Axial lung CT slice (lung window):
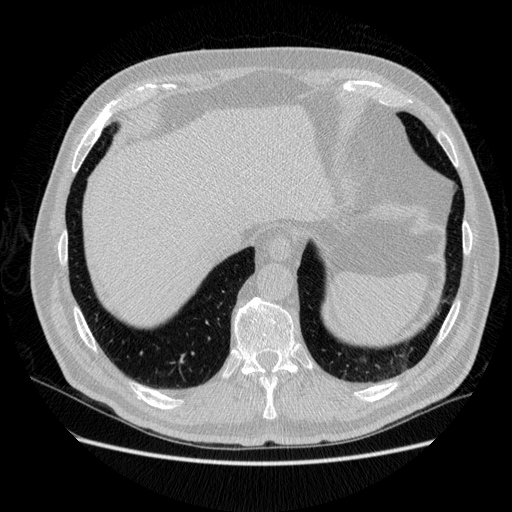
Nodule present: no